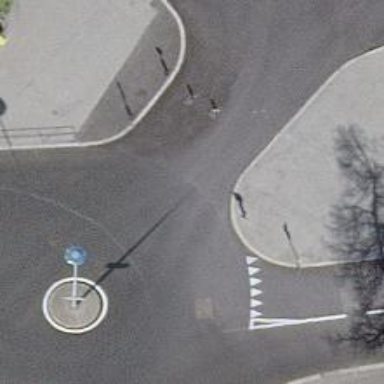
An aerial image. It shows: Residential road with asphalt surface leading to roundabout.